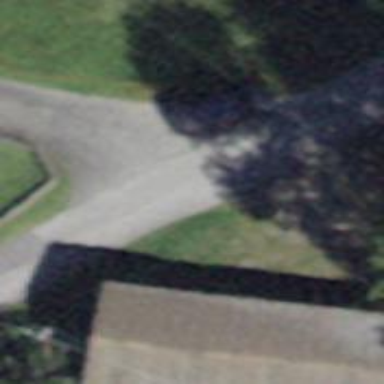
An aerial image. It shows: Asphalt service road with grade 1 tracktype.